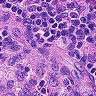
Metastatic tissue present: no